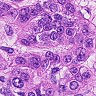
Metastatic tissue present: yes